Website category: book
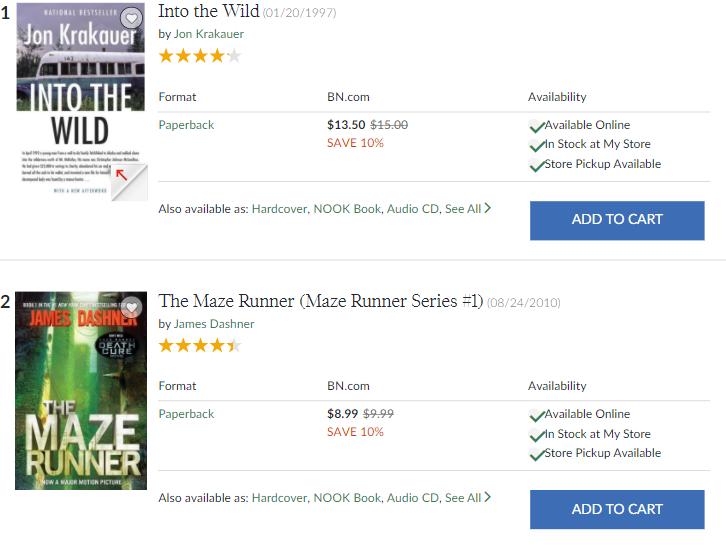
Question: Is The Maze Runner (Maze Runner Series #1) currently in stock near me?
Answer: yes

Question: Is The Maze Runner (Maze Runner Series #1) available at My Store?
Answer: yes

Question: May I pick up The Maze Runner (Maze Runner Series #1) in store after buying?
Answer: yes

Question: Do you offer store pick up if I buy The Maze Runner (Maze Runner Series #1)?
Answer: yes

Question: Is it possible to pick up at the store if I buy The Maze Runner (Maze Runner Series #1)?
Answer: yes

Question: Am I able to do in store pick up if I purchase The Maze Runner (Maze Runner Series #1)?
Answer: yes

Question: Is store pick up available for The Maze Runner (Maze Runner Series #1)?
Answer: yes

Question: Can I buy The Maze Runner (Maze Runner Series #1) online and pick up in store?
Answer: yes